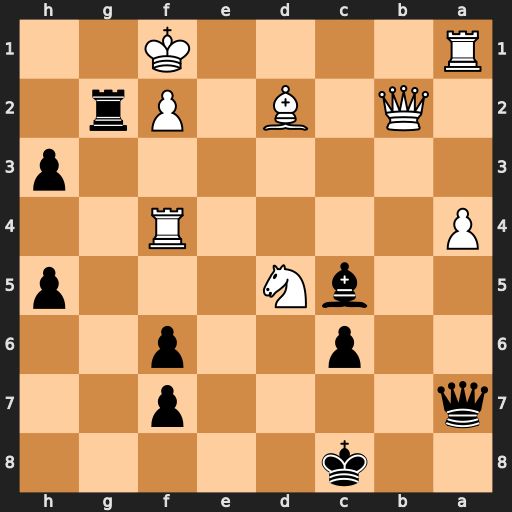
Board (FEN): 2k5/q4p2/2p2p2/2bN3p/P4R2/7p/1Q1B1Pr1/R4K2
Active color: b
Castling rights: -
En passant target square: -
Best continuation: Qa6+ Qb5 cxb5